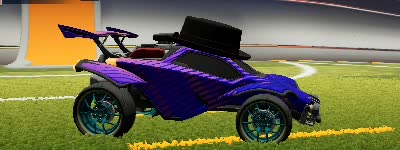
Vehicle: octane